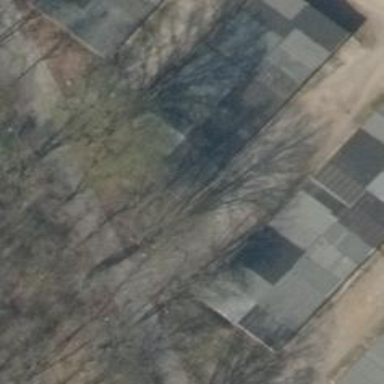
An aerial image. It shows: Group of garages.